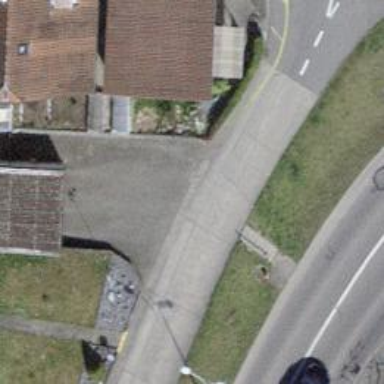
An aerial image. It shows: Set of steps on the road.